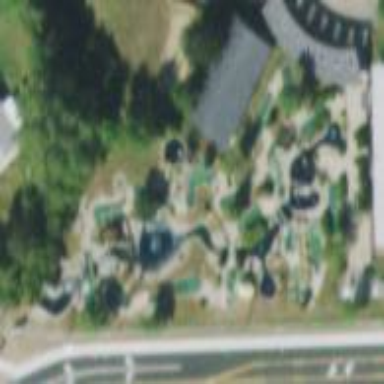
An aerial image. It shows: Miniature golf course located on leisure land.